Question: I'm fairly new to casperjs (running on phantomjs) - I'm sure I'm probably missing a basic programming element here; looking to see if anyone has some insight. At the end of my script I call 'casper.exit()', which does exit the script and seemingly steps back into the current directory, however the current directory is not displayed in the command window.
I don't think it's related to the script itself and I can replicate with even the most basic scripts. Below is a screenshot of the outcome:

Where the yellow circle is after the '.exit()' call, and I would be expecting to see the cd (underlined in red)
I've tried using 'casper.die()' with similar results.
Although it's not a big deal, it might be confusing to someone less familiar with casper/phantom and the script itself.. I guess I'm left with a few questions:
1. Is this expected behavior from how phantomjs/casperjs is built?
2. If not, is this a 'bad' thing? (affecting memory, stack, etc.)
3. Is there a way to return to the CD using casper/phantom or some other method in the script itself?
4. Bonus question.. is there a difference between using casper.die() and casper.exit()? I see that .die() logs a status message but other than that is there a preferred method to stop script execution or is it just syntactics, as in PHP ?
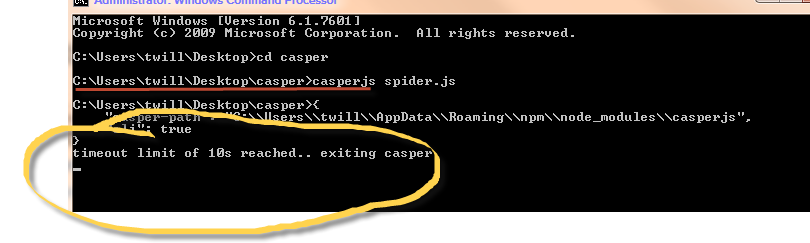
Answer: It is the normal behavior of the casperjs executable on windows. This has likely something to do with the python part of the executable since phantomjs does not have this behavior.
Another indicator is that when casperjs is run through phantomjs like described <URL>, there is no such behavior and I get a normal prompt after exit.
I would say, this is a cosmetic problem that can throw you off when you first encounter it. This isn't really a problem.
'die' can be seen as a fancier 'exit' since it calls 'exit' itself, but it is a more controlled way to exit casper. There is an optional message that is written to stout in red and an additional 'die' event handler. 'die' also sets the execution time of the script.